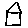
Label: house